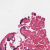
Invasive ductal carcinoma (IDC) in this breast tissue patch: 0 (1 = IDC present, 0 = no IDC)